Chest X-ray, AP view. Patient: 27 years old, sex M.
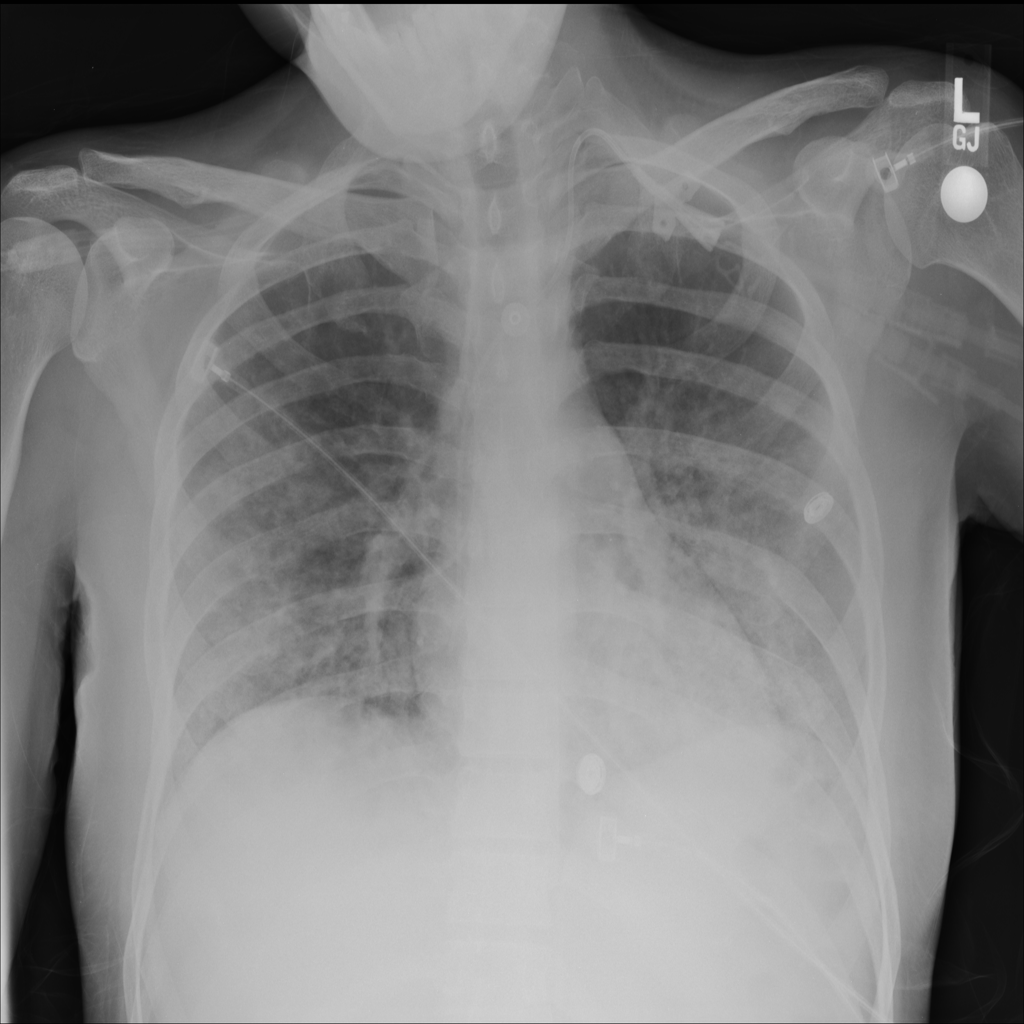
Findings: No Finding